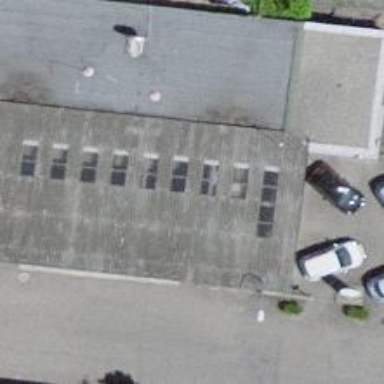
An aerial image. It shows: Car shop.